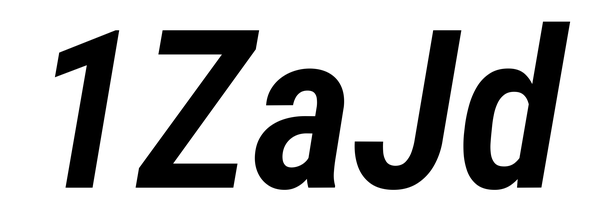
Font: Roboto-Italic_Condensed_SemiBold_Italic